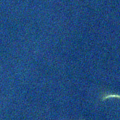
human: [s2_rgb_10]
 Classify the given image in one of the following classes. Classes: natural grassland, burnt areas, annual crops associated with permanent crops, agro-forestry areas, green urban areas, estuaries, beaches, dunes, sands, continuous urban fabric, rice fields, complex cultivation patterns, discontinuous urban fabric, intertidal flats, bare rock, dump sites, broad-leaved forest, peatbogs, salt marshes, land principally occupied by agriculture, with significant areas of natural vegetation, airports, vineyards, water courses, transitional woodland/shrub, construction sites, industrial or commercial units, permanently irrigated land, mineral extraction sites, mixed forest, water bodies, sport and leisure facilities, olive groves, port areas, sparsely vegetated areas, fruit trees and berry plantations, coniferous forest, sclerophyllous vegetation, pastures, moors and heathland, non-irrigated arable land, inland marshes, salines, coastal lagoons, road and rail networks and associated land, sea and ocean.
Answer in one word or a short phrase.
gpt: sea and ocean